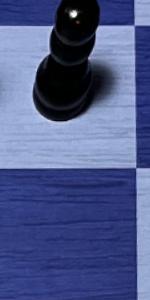
Label: Empty